Interaction volume radius: 10 \u00c5
Interaction volume height: 20 \u00c5
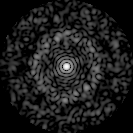
Disorder parameter: 0.8538